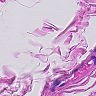
Metastatic tissue present: no